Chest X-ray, PA view. Patient: 61 years old, sex M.
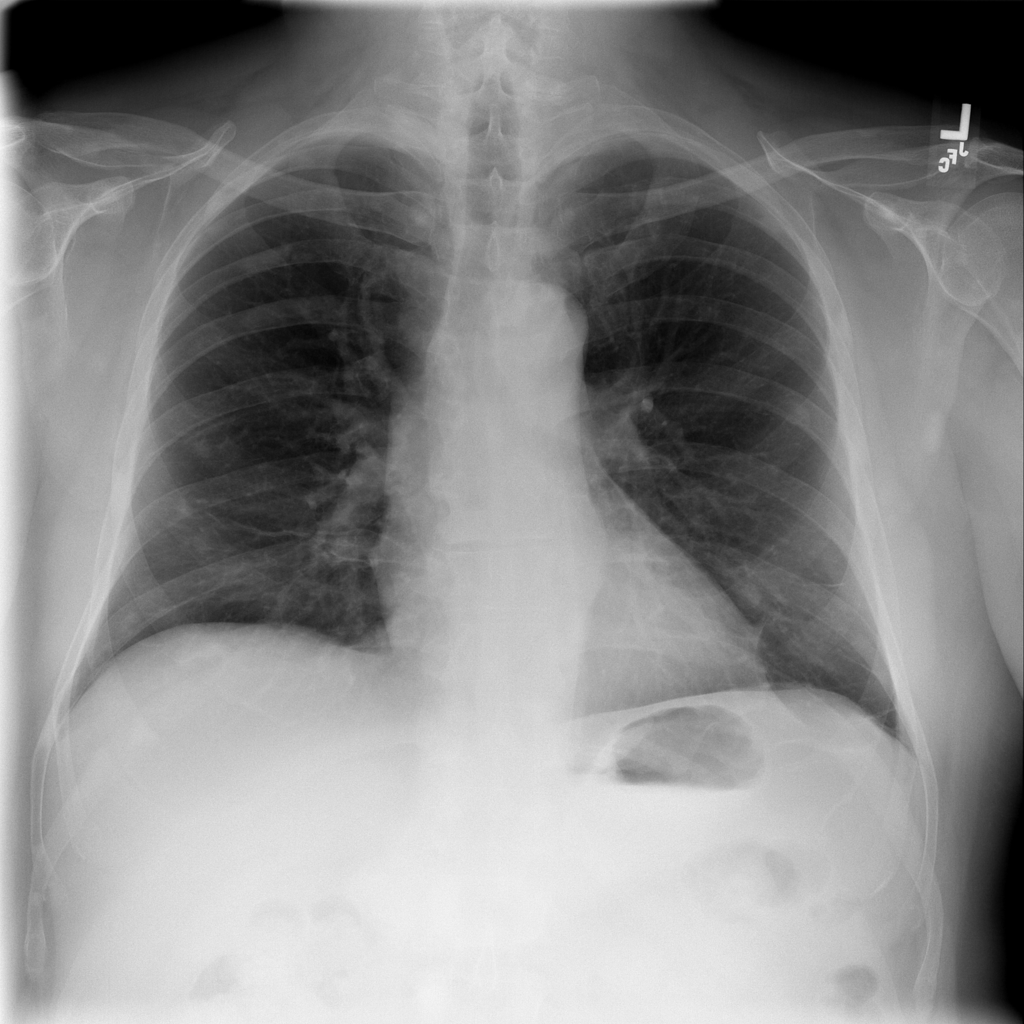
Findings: Atelectasis